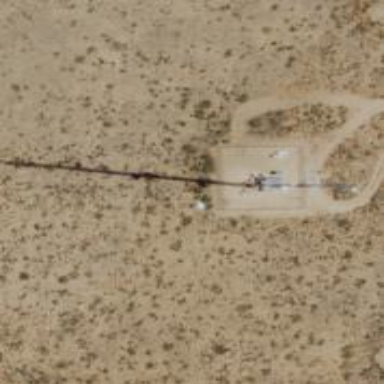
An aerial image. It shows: Communication mast tower.